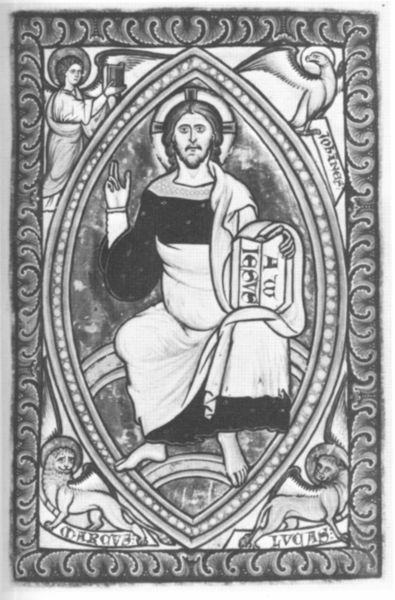
Titel: Westminster Psalter
Standort: Herstellungsort: Westminster (EU - GB); Herstellungsort: St. Albans (EU - GB)
Institution: London, British Library
Schlagwörter: adler, hand, mann, vogel, frau, grau, schwarz, tier, tiere, bart, bibel, johannes, rahmen, taube, auge, gewand, haare, engel, tafel, bronze, vier, buch, kreuz, religion, druck, heiligenschein, löwen, nimbus, christus, jesus, mittelalter, religiös, segen, geier, löwe, heilig, stier, regenbogen, markus, joahnnes, mandorla, buchmalerei, evangelium, evangelisten, psalter, inri, lukas, marcus, lucas, pantokrator, mandola, mathäus, flügelengel, lvoa, darov